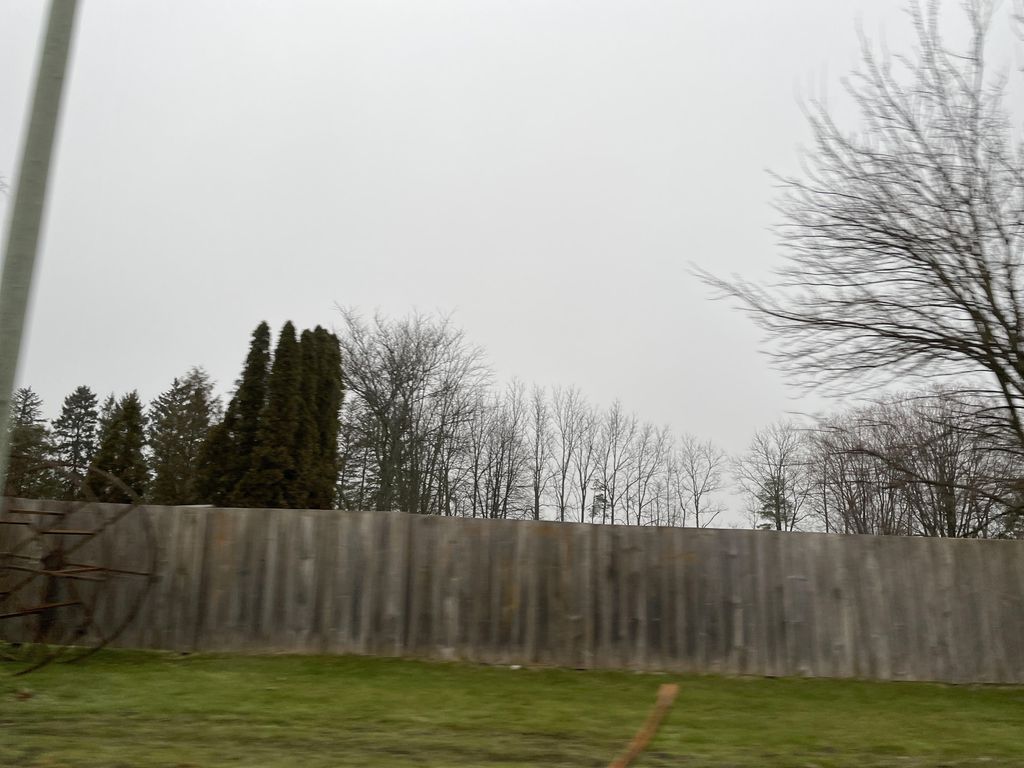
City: kitchener-waterloo